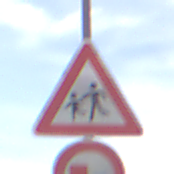
Verkehrszeichen: KinderRechts
Zusatzzeichen unten: UeberholverbotKraftfahrzeuge
Umgebung: Outdoor, Nature
Tageszeit: MorningAfternoon
Wetter: PartlyCloudy
Licht: Natural
Jahreszeit: NotSpecified
Kontrast: HighContrast